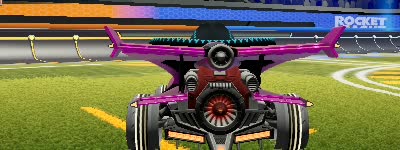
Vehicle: aftershock